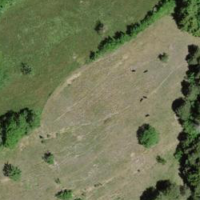
EUNIS habitat code: 52
Species observed at this site:
Streptopus amplexifolius